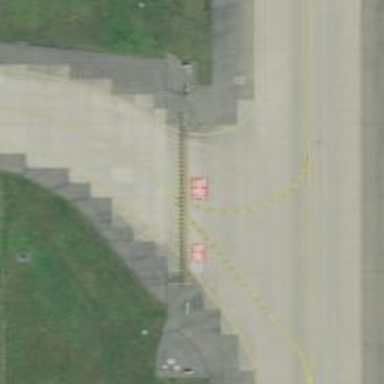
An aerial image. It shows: View of taxiway at the airport.